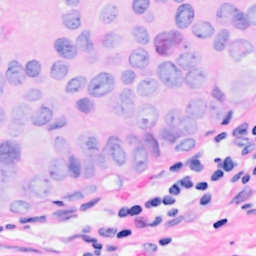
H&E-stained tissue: Breast